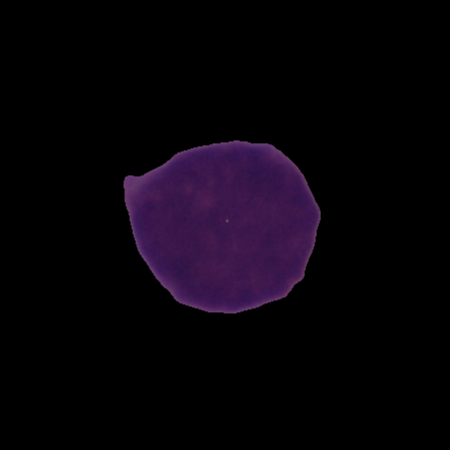
Label: cancer